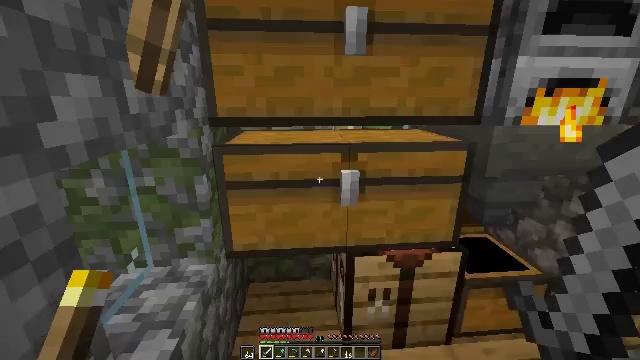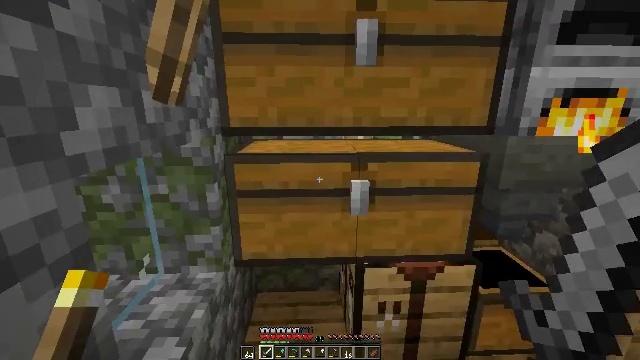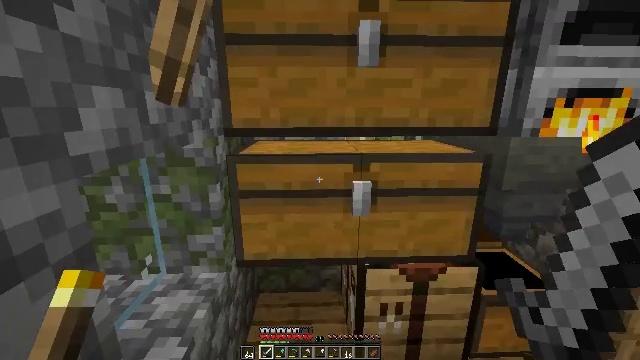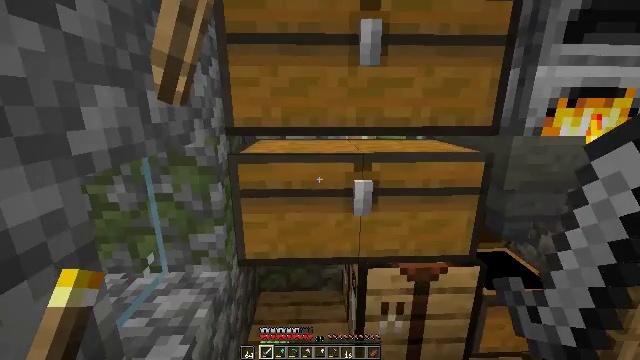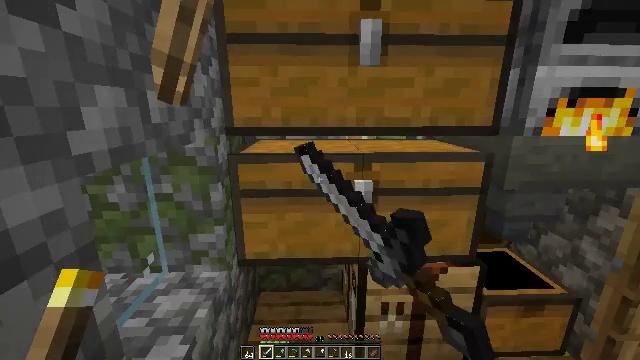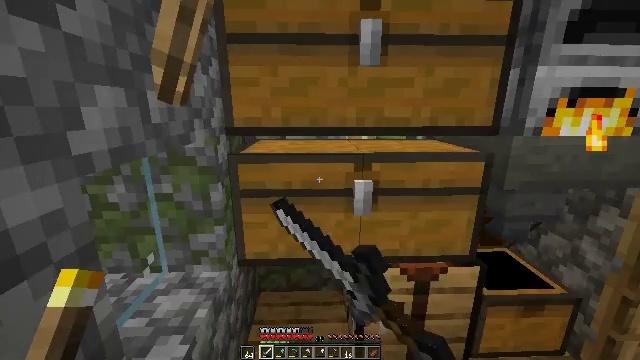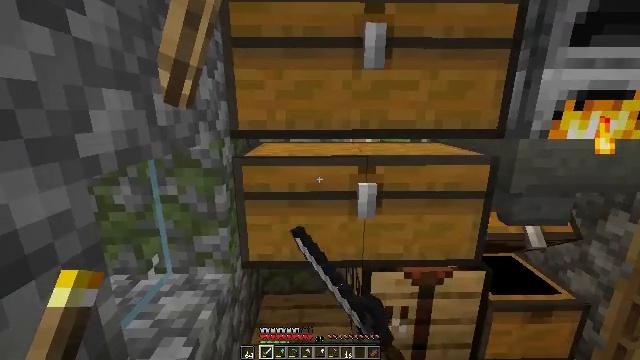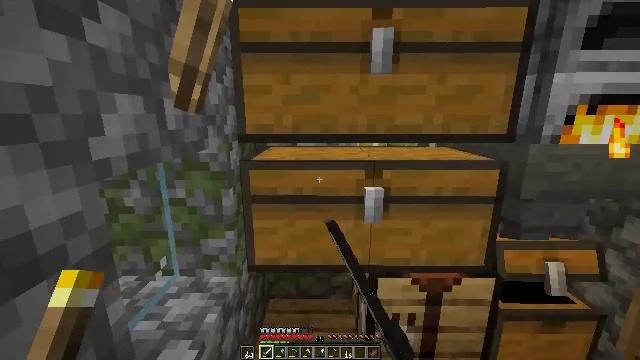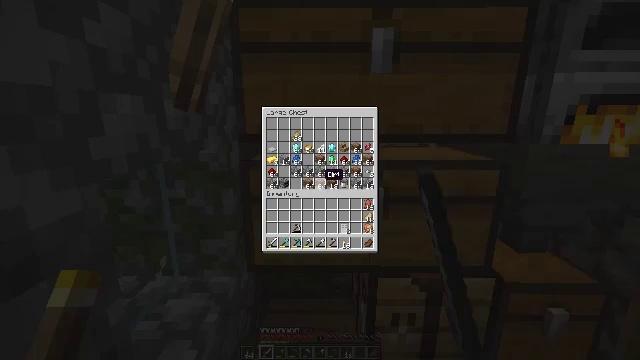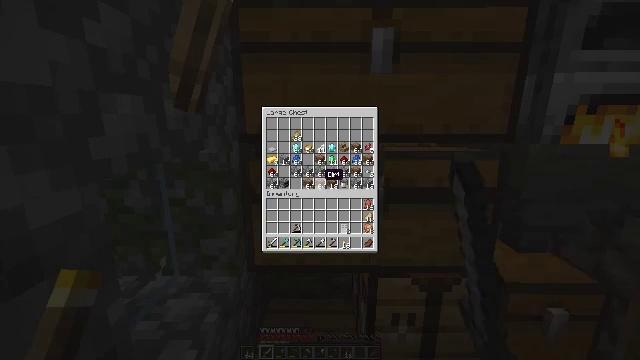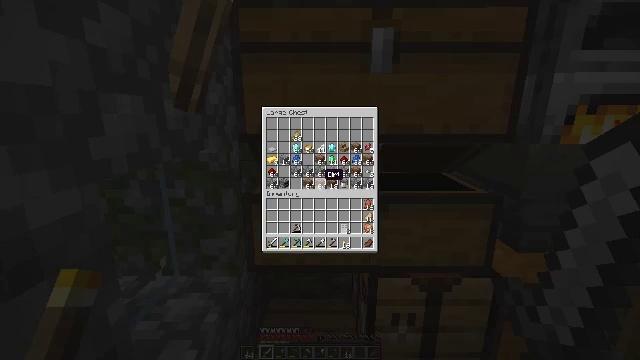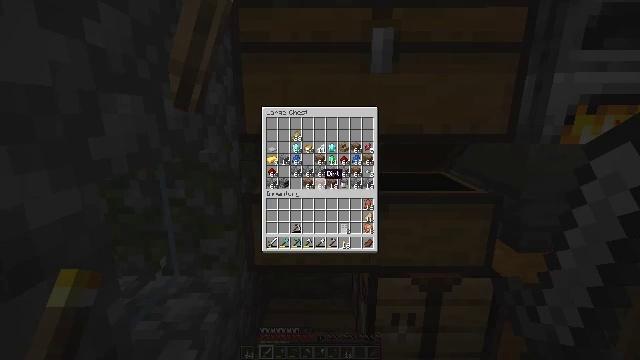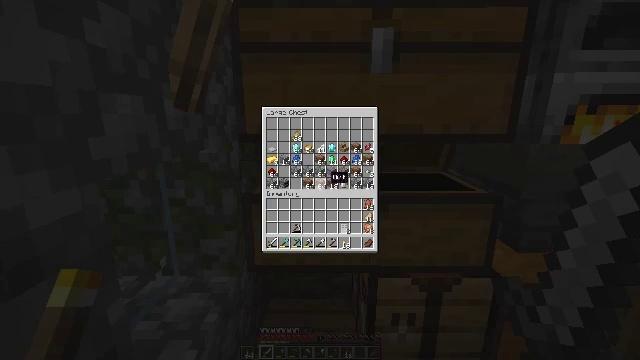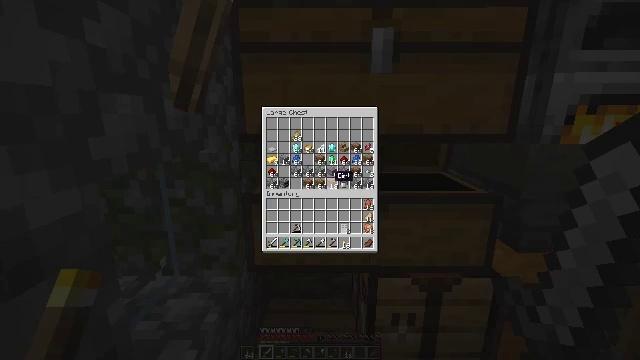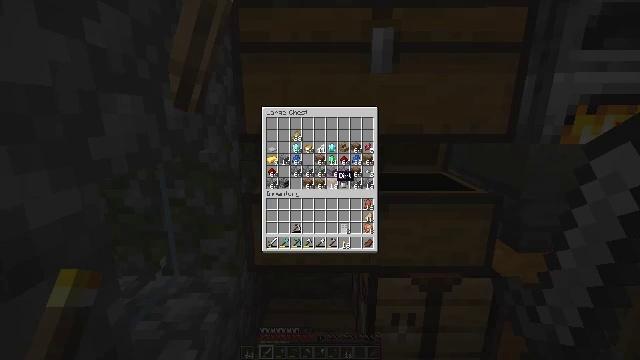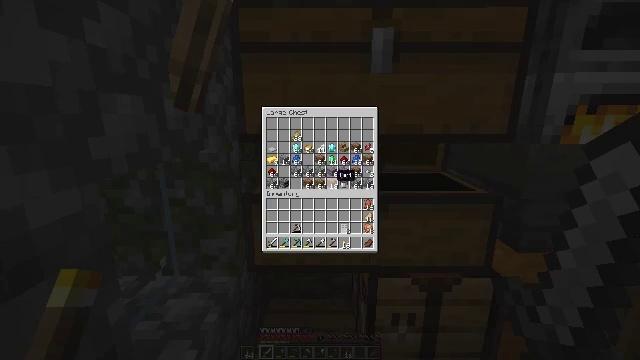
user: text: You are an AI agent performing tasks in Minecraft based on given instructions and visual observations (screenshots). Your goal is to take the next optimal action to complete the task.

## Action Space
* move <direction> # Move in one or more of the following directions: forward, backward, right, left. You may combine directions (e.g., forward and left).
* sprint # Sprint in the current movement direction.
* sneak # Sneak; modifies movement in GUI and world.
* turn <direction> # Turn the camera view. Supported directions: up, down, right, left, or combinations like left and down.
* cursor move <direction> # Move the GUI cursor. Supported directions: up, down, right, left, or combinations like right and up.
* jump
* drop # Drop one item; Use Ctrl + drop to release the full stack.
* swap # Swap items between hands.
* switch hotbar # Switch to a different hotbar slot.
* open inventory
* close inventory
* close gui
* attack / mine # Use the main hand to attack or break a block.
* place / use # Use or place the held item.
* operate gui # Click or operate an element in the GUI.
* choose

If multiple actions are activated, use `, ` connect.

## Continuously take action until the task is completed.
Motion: motion action
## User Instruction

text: Craft a stone button.
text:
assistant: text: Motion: turn left and up
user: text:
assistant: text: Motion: no_op
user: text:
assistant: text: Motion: use / place
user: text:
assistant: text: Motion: use / place
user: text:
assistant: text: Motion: use / place
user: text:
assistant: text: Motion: use / place
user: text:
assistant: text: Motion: turn left
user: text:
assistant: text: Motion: no_op
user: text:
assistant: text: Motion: no_op
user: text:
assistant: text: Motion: no_op
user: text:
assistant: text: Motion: no_op
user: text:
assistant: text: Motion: turn right
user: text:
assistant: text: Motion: turn right
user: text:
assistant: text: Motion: no_op
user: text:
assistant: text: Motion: no_op
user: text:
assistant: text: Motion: no_op
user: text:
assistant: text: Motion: no_op
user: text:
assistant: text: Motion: turn left
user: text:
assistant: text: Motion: turn left
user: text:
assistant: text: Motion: turn left
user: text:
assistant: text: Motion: no_op
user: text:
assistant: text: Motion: no_op
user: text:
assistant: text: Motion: no_op
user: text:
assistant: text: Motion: no_op
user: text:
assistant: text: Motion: no_op
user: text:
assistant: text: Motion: no_op
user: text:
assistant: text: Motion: no_op
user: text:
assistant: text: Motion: no_op
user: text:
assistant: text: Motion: no_op
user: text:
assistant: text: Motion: no_op